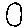
Label: circle